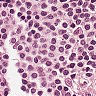
Metastatic tissue present: no